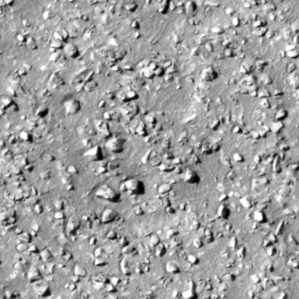
Label: non_frost